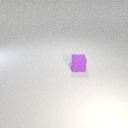
small purple rubber cube